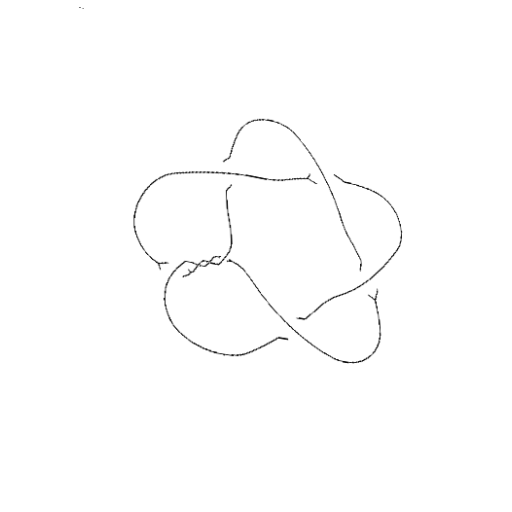
Crossing number: 8